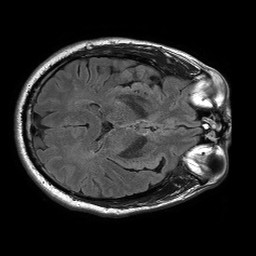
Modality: FLAIR
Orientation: axial
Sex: male
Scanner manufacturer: philips
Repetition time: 11 s
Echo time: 0.125 s